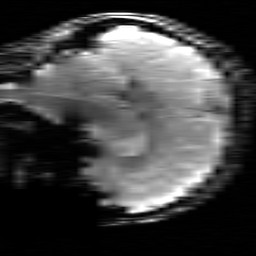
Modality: T2starw
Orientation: sagittal
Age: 26
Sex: female
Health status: healthy
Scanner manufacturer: siemens
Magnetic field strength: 3 T
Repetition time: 0.7 s
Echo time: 0.02 s